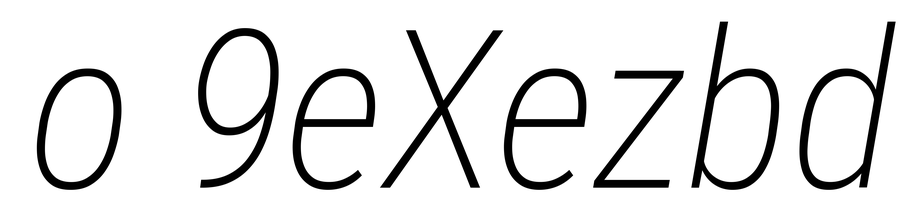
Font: Roboto-Italic_Condensed_ExtraLight_Italic